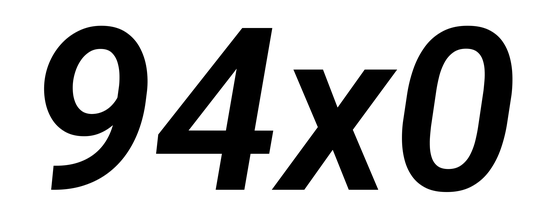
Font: Roboto-Italic_SemiBold_Italic